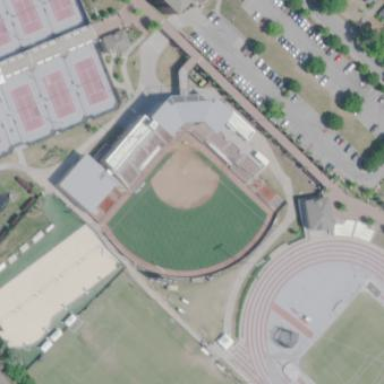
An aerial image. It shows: Stadium used for baseball.